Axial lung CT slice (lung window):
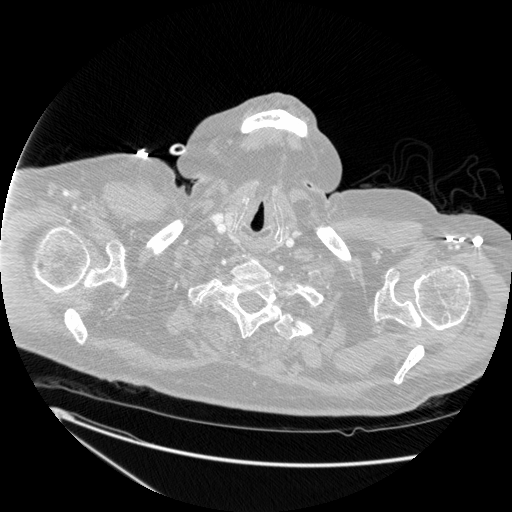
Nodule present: no